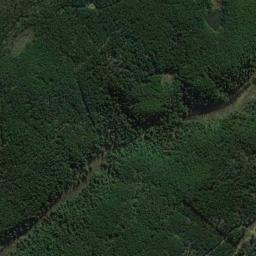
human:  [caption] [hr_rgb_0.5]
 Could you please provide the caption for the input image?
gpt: A narrow and curved earth road passes through a dense mixed dark green and light green forest .

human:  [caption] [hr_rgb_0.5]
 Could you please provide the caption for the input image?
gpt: There is a road goes through the forest .

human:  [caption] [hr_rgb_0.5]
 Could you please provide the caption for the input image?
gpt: This is a dense forest .

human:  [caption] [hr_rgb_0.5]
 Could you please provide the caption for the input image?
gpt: The forest has a lot of dense dark green trees and a road goes through the forest .

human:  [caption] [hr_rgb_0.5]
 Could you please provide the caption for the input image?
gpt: A narrow winding path goes through a green forest .